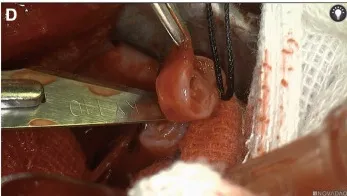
Surgical procedures. The distal and proximal segments of the tracheal stenosis were cut with a scalpel, and the tracheal stenosis segment was removed, followed by continuous suturing of the tracheal stump with 4-0 absorbable sutures to complete an end-to-end anastomosis (C-F).
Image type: medical_photograph (other_medical_photograph)